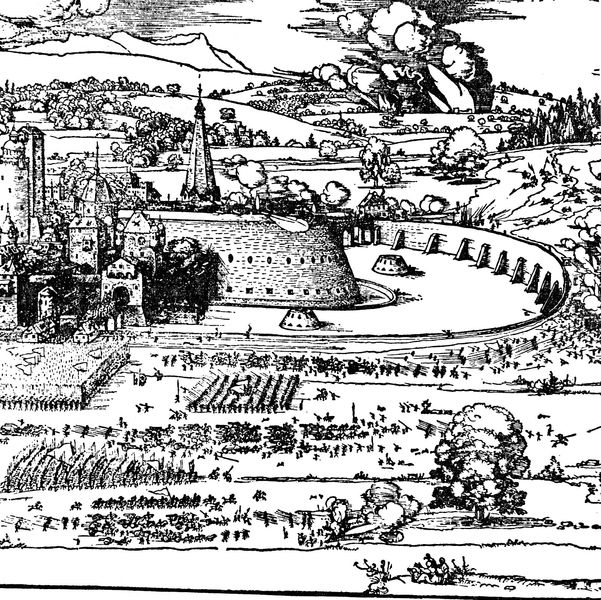
Titel: Belagerung einer befestigten Stadt
Künstler: Albrecht Dürer
Schlagwörter: baum, feuer, himmel, kampf, wasser, weiß, wolken, bäume, kirchturm, landschaft, stadt, schwarz, skizze, zeichnung, wiese, feld, felder, häuser, hügel, kirche, rauch, pferde, turm, fahnen, berge, gebirge, mauer, krieg, schlacht, soldaten, stadtansicht, tusche, burg, türme, explosion, festung, druck, schwarz-weiß, stich, militär, waffen, armee, heer, sicht, mittelalter, graben, stadtmauer, schlachtfeld, wall, verteidigung, bam, umland, heerzug, taktik, wallgraben